Interaction volume radius: 5 \u00c5
Interaction volume height: 10 \u00c5
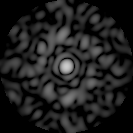
Disorder parameter: 0.821